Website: apple
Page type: receipt
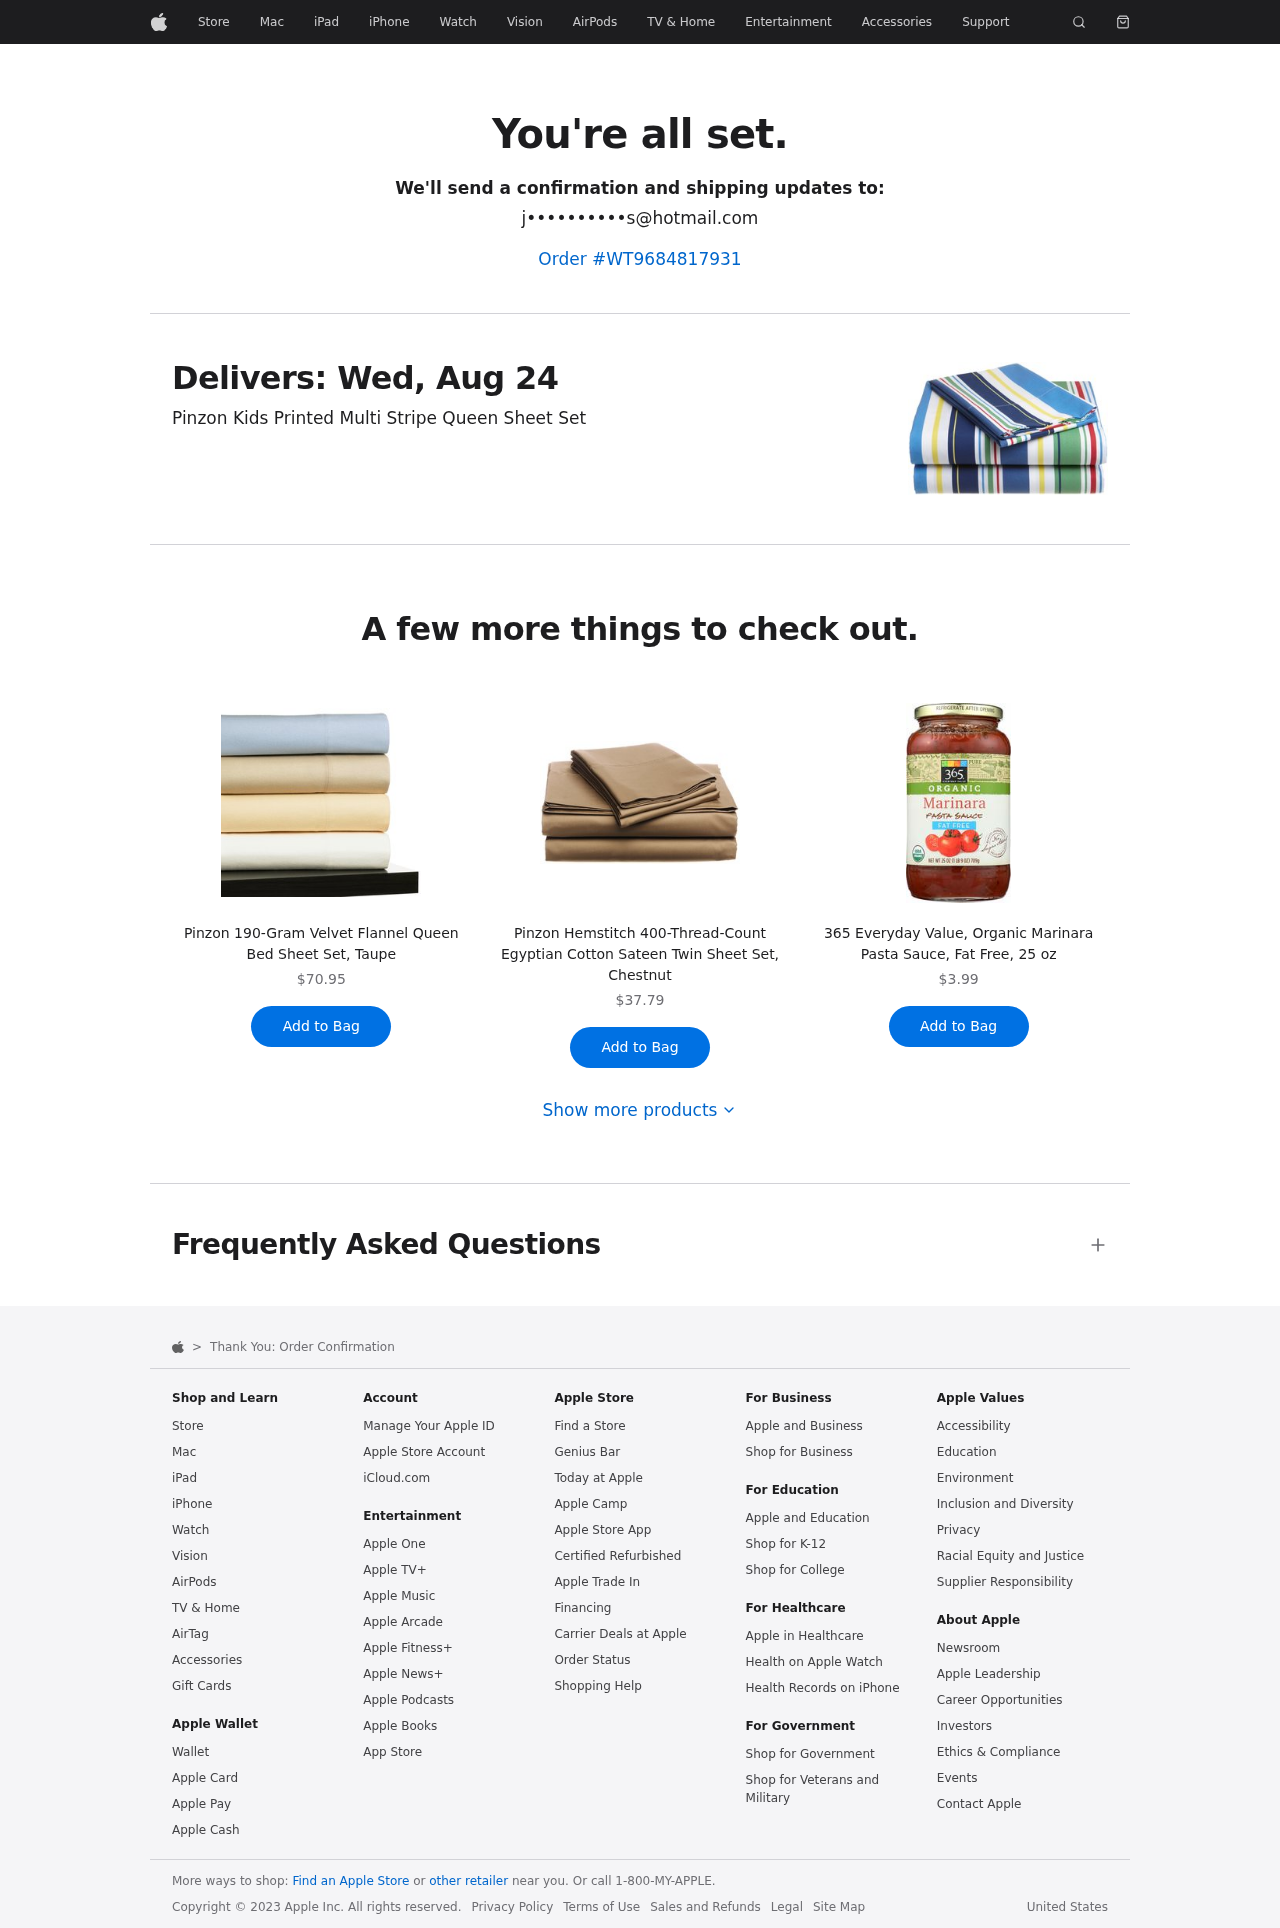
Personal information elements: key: PII_EMAIL
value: j••••••••••s@hotmail.com
Product elements: key: PRODUCT1_NAME
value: Pinzon Kids Printed Multi Stripe Queen Sheet Set
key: PRODUCT2_NAME
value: Pinzon 190-Gram Velvet Flannel Queen Bed Sheet Set, Taupe
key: PRODUCT2_PRICE
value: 70.95
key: PRODUCT3_NAME
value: Pinzon Hemstitch 400-Thread-Count Egyptian Cotton Sateen Twin Sheet Set, Chestnut
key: PRODUCT3_PRICE
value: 37.79
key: PRODUCT4_NAME
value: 365 Everyday Value, Organic Marinara Pasta Sauce, Fat Free, 25 oz
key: PRODUCT4_PRICE
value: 3.99
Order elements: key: ORDER_ID
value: Order #WT9684817931
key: ORDER_DELIVERY_DATE
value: Delivers: Wed, Aug 24